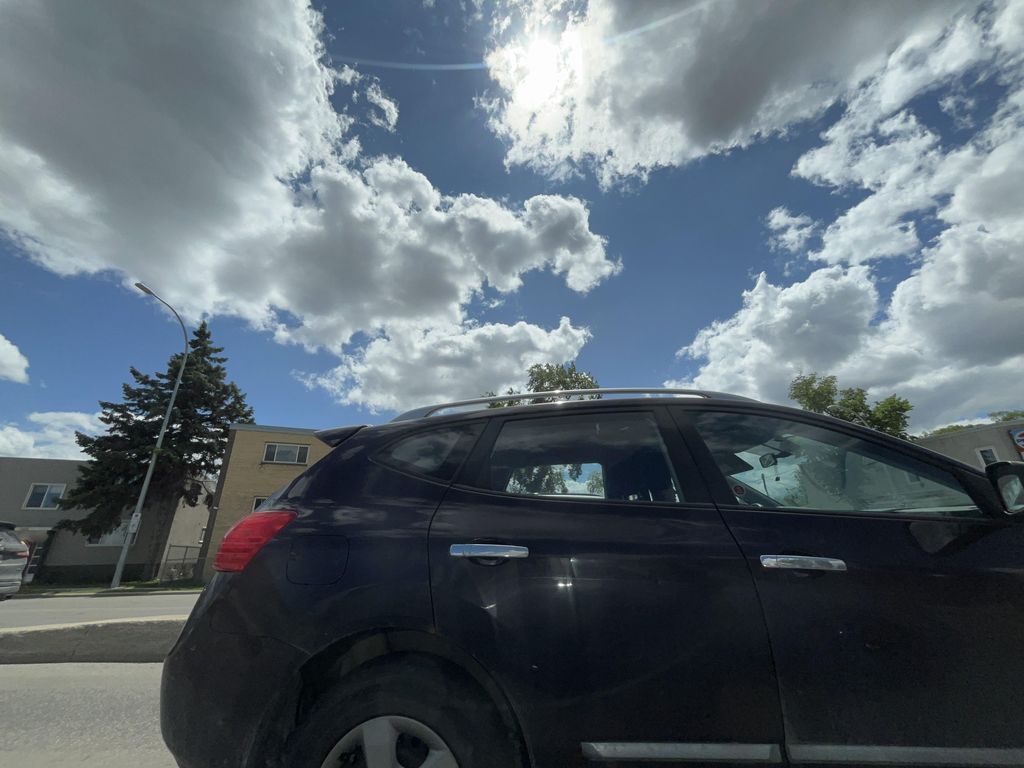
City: winnipeg